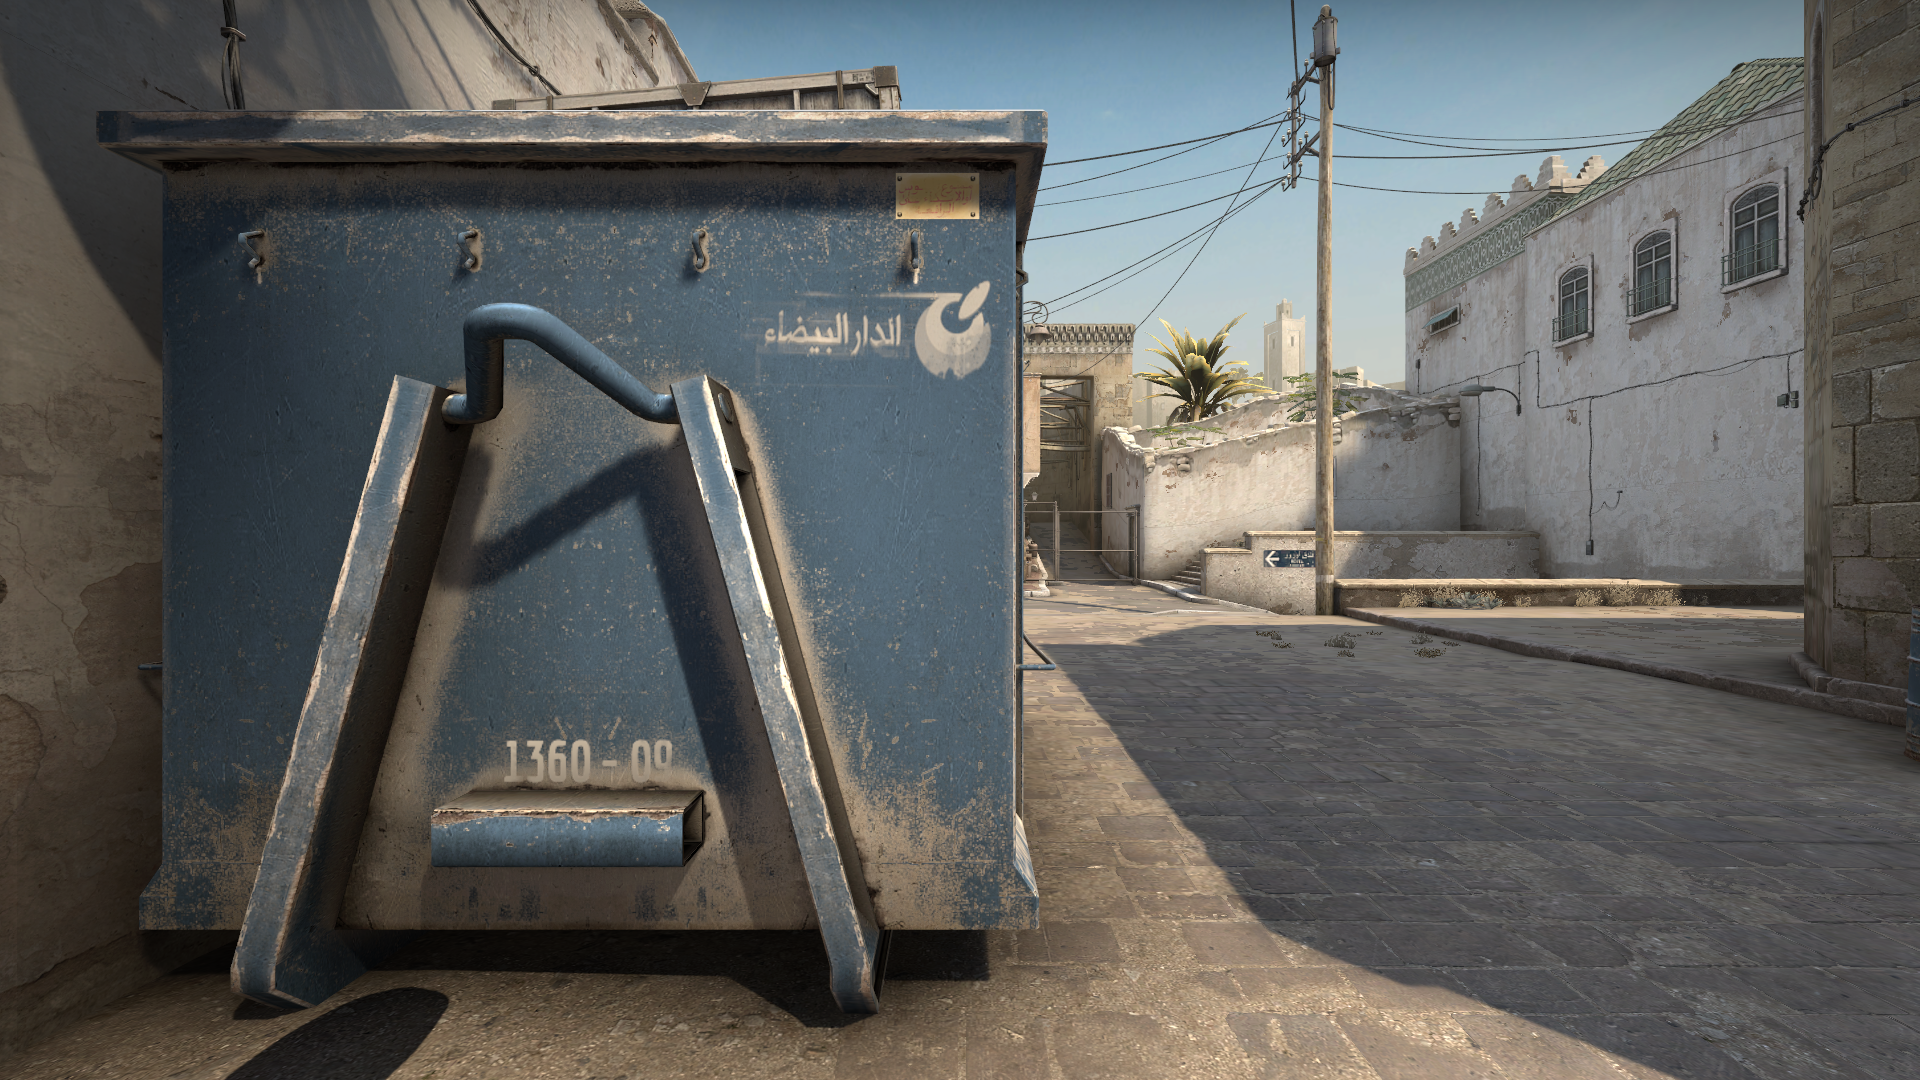
Map: de_dust2